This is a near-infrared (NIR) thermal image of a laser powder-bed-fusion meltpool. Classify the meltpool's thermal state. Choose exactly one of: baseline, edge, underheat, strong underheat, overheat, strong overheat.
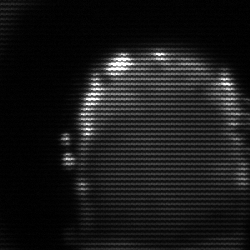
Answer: baseline